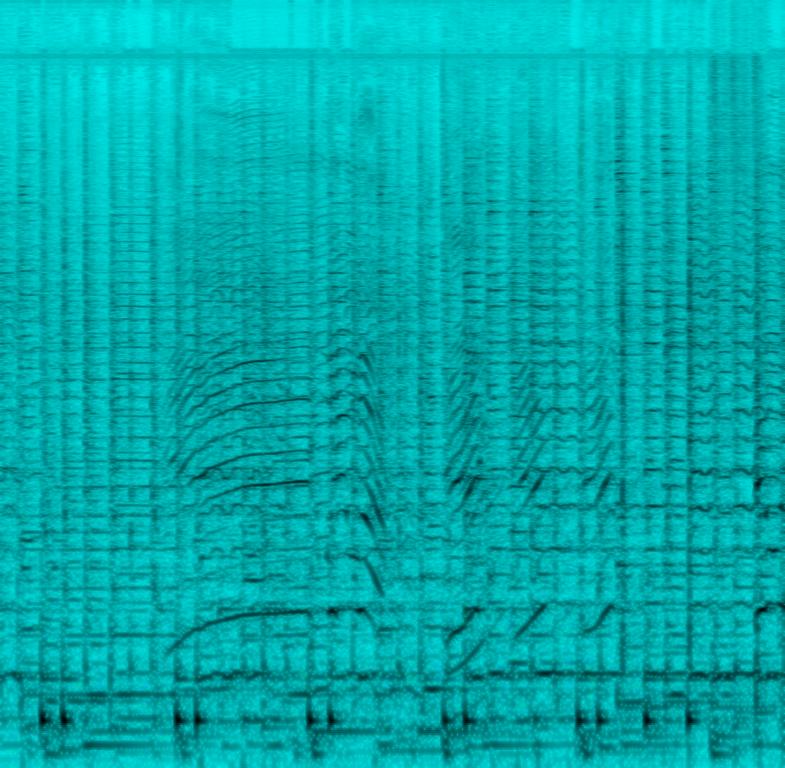
A group of Arabic folk musicians play this poignant folk music . The song is medium tempo with percussion instruments playing  a steady rhythm, a stringed instrument like violin plays a solo accompanied by other string instruments playing rhythm. The song is poignant and melancholic. The song is a traditional Arabic folk dance song.